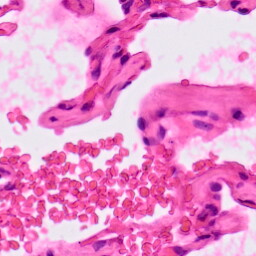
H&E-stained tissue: Lung